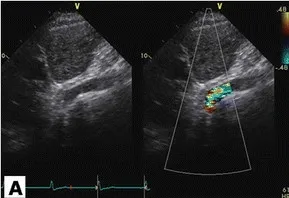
Evidences of abdominal aorta stenosis in case 1. (A) Two-dimensional and color Doppler echocardiographic image revealed the stenosis of the descending abdominal aorta (left) and turbulent flow through narrowed segment on color Doppler (right).
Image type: radiology (ultrasound)